Field crop: maize
Growth stage: 1
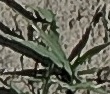
Species: sorghum